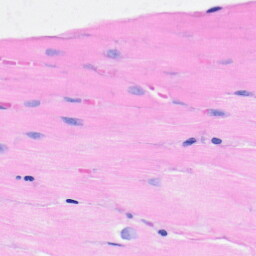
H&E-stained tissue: Heart